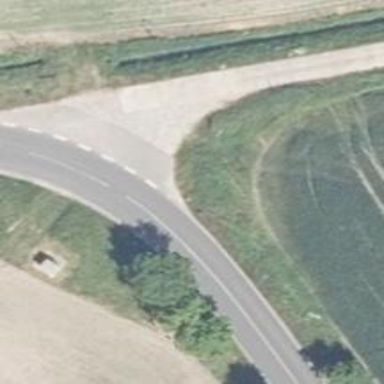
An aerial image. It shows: Secondary road.